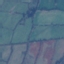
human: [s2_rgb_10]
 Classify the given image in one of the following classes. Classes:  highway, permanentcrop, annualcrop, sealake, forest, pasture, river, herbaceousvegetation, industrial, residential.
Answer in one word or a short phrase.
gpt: Pasture